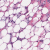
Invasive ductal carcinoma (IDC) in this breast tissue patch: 0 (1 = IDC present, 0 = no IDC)